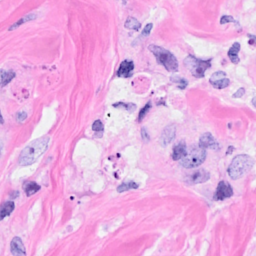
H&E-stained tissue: Breast